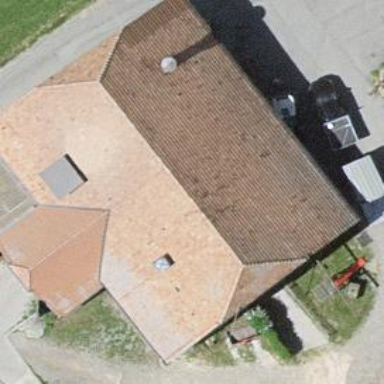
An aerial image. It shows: Rural barn.